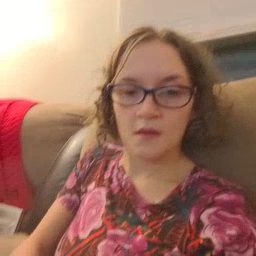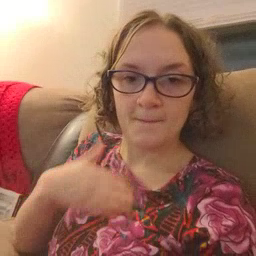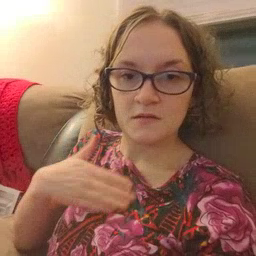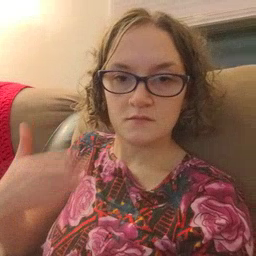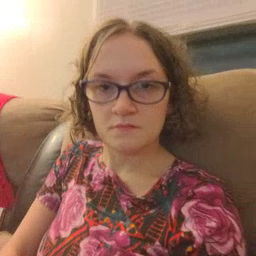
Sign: happy